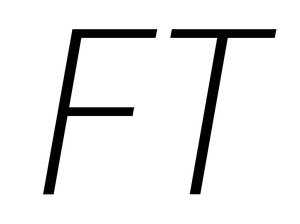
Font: Poppins-ExtraLightItalic